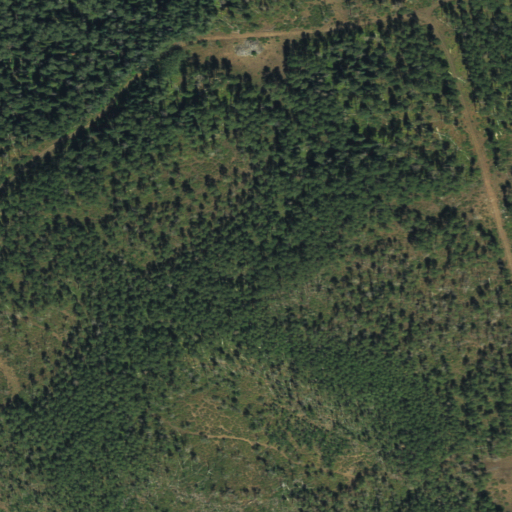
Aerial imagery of valley in Colorado named Colorado River Valley containing deciduous forest, mixed forest, evergreen forest, and shrub